Aerial crown-view tile of a tropical tree (Barro Colorado Island, Panama), acquired 20250616:
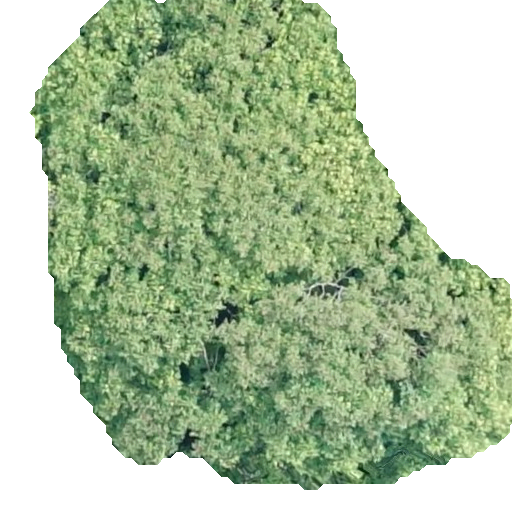
Species: Dipteryx oleifera
GBIF accepted scientific name: Dipteryx oleifera
Crown area: 253.628 m²